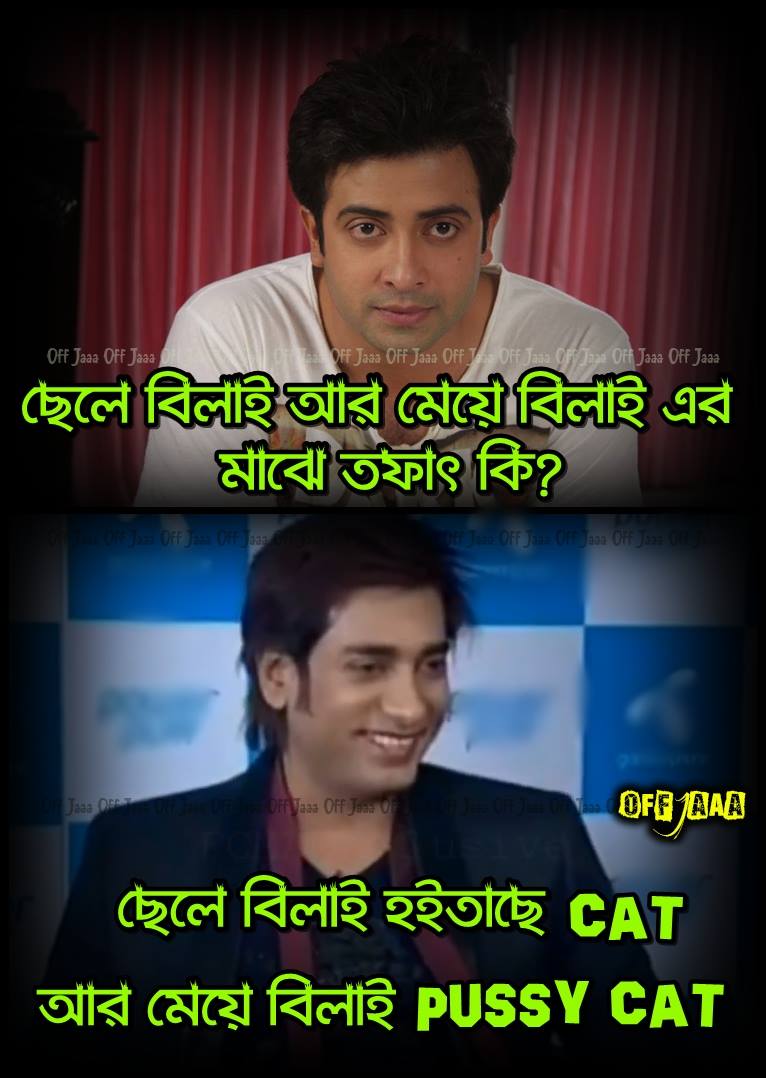
Caption: ছেলে বিলাই আর মেয়ে বিলাই এর মধ্যে তফাৎ কি? ছেলে বিলাই হইতাছে CAT  আর মেয়ে বিলাই PUSSY চাট
Label: non-hate